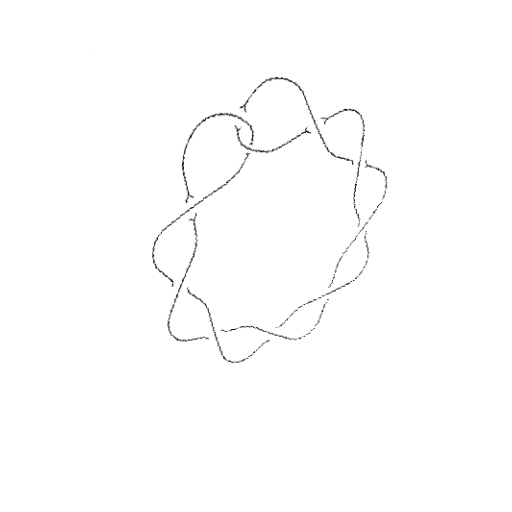
Crossing number: 10